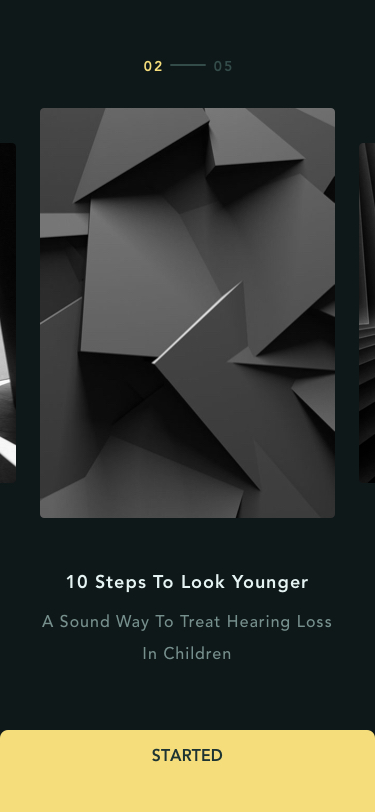
Text in this UI design:
started
10 Steps To Look Younger
A Sound Way To Treat Hearing Loss In Children
02
05